Interaction volume radius: 10 \u00c5
Interaction volume height: 20 \u00c5
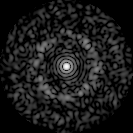
Disorder parameter: 0.8268